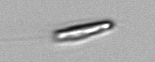
Label: Chrysochromulina